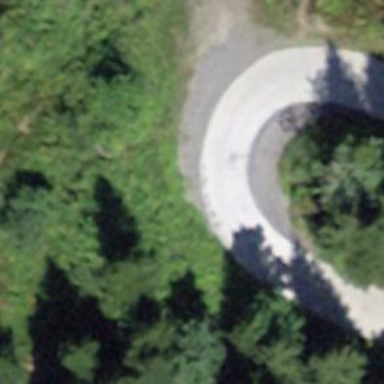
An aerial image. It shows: Gravel track with grade 2 quality.